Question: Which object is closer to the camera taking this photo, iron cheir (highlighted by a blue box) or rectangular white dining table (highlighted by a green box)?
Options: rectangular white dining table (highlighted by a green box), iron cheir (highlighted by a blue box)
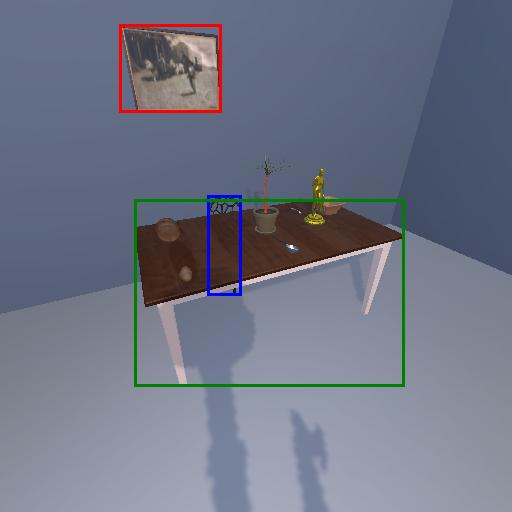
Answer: rectangular white dining table (highlighted by a green box)